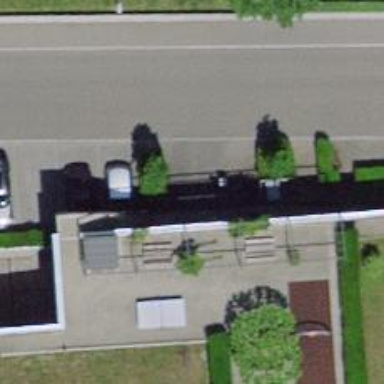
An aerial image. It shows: Lift gate barrier.